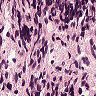
Metastatic tissue present: no